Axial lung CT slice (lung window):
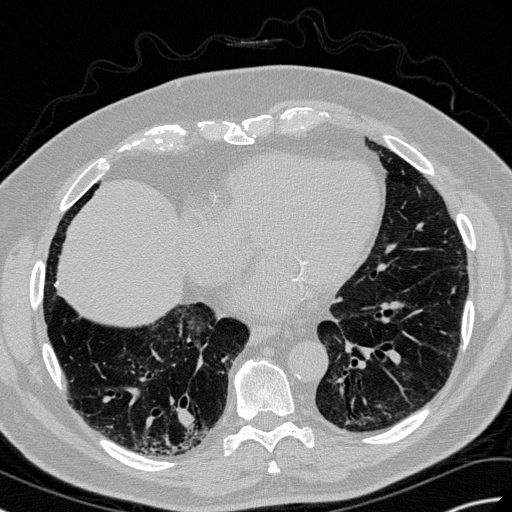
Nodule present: no